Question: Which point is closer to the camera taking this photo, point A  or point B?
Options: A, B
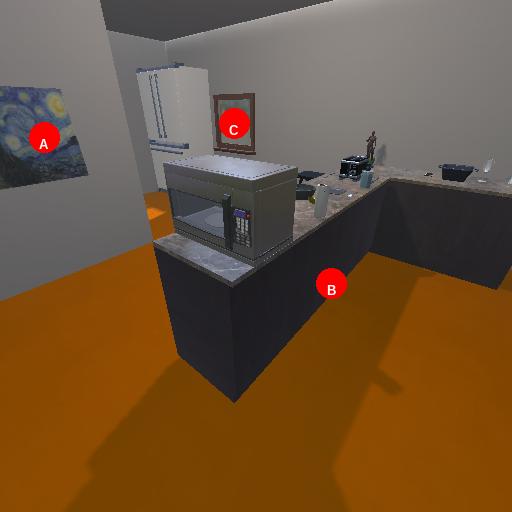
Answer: A